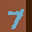
Label: 7